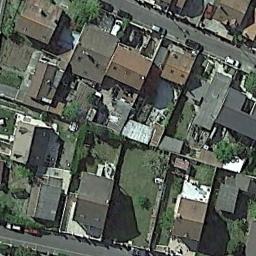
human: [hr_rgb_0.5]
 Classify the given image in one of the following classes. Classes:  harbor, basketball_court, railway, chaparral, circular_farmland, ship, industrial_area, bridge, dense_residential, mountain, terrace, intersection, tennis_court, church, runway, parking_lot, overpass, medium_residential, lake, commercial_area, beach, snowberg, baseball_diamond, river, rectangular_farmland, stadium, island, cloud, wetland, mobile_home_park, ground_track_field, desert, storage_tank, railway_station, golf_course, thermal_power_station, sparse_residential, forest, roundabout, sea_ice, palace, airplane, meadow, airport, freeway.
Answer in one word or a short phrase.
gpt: dense_residential